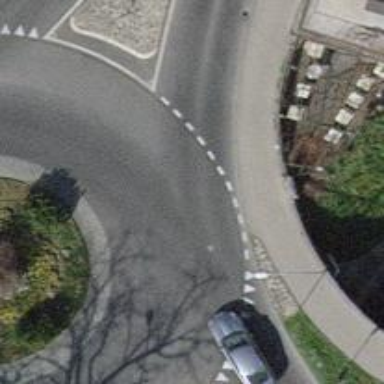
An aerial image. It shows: Primary highway with asphalt surface leading to roundabout. There are separate sidewalks along the road.